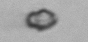
Label: Heterocapsa_rotundata